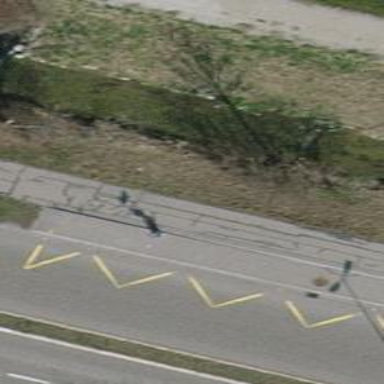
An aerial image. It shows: Bus stop with platform for public transport.